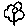
Label: flower